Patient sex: F
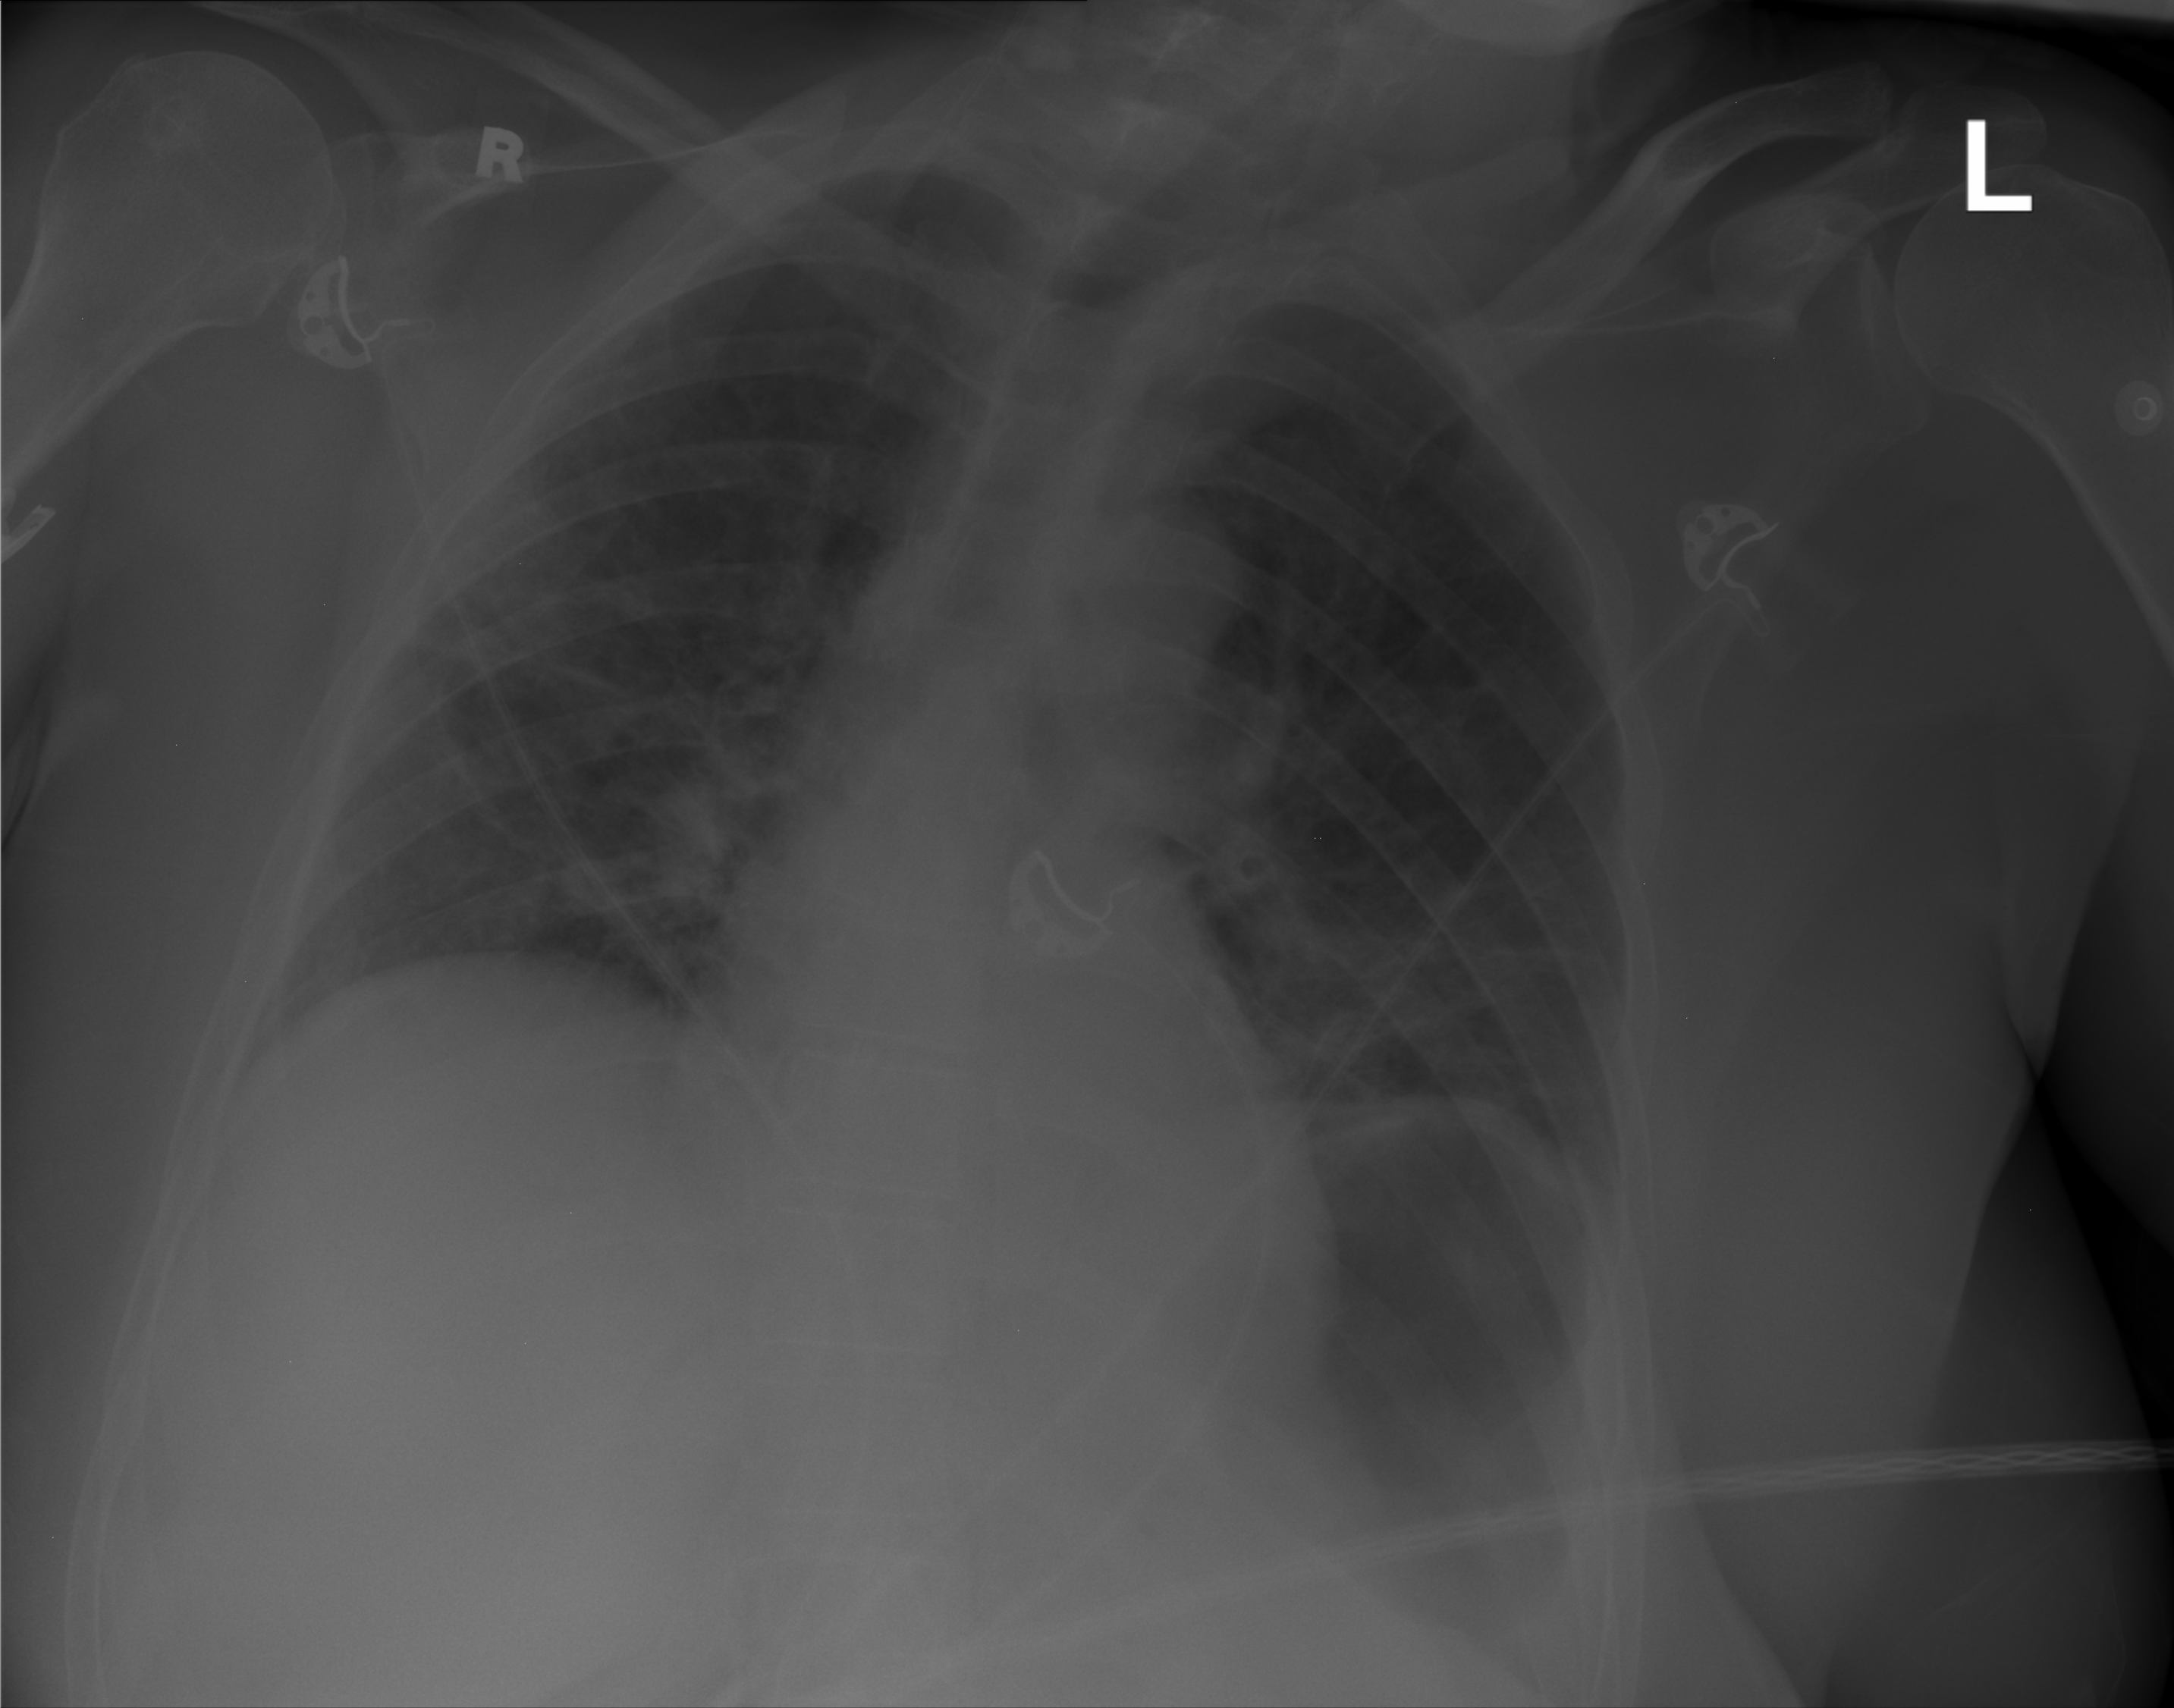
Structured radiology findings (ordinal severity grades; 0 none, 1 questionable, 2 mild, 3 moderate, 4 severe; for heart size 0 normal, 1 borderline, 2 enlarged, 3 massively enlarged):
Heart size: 0
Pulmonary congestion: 0
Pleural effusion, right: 0
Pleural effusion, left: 0
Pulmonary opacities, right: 1
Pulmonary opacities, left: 1
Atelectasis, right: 0
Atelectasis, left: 0